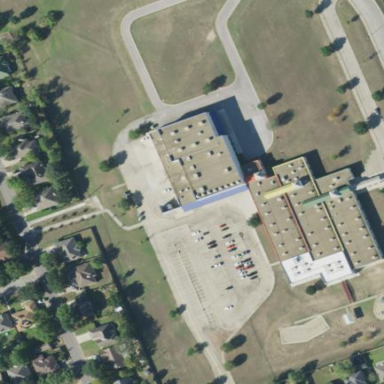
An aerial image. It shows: School.